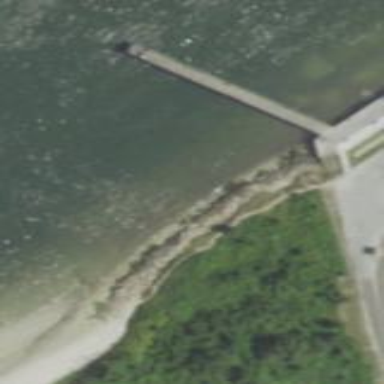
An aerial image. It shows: Breakwater structure.